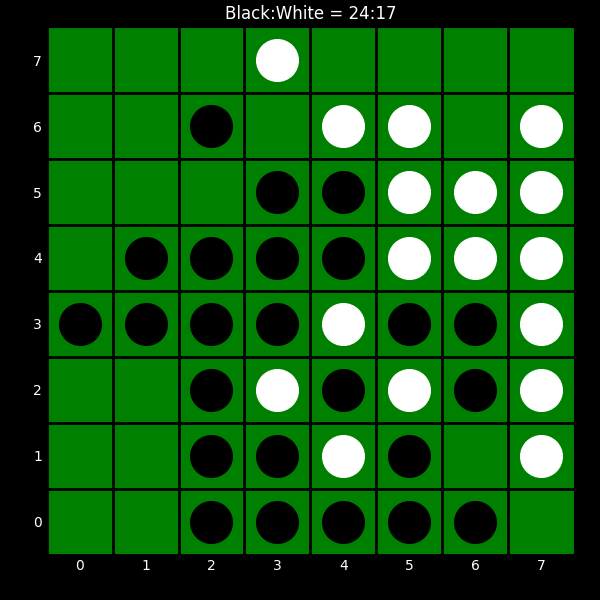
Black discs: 24
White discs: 17